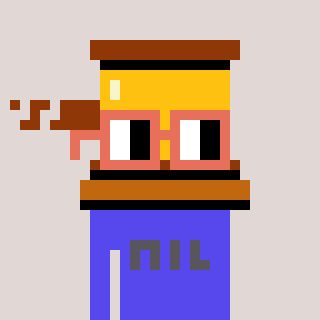
a pixel art character with square orange glasses, a gavel-shaped head and a computerblue-colored body on a warm background